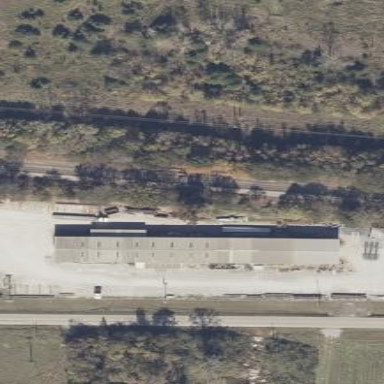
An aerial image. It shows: Industrial area dedicated to metal processing.